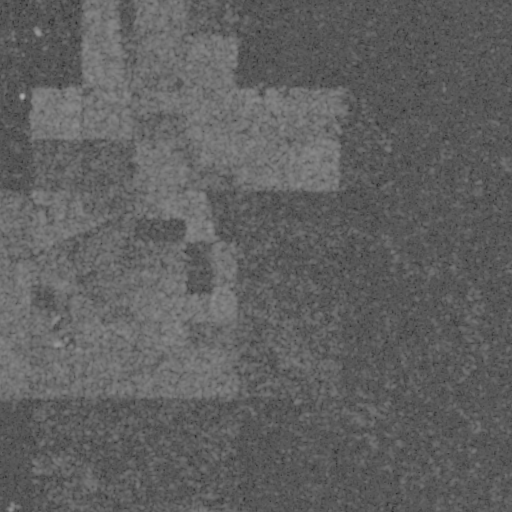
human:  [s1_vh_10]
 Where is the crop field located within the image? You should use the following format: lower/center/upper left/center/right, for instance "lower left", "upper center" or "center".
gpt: The crop field is located in the lower left of the image.
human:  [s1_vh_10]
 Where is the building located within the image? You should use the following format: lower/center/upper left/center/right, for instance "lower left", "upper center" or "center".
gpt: The building is located in the left of the image.
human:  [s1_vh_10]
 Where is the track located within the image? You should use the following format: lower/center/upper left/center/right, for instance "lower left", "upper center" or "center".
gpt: There is no track in the image.

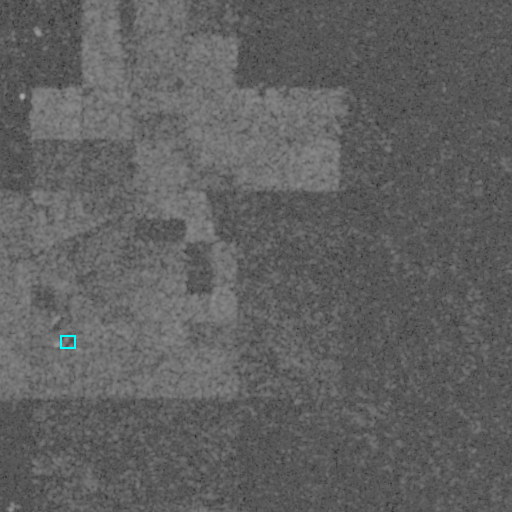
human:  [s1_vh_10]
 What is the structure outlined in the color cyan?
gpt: The structure outlined in cyan is a crop field.
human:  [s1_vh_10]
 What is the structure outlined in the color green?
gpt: There is no green outline.